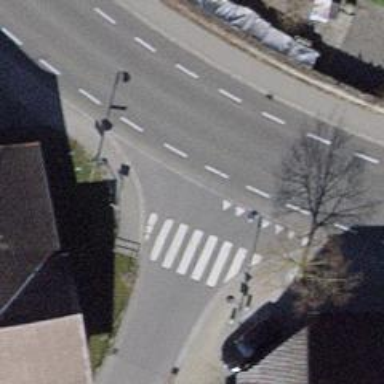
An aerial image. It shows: Uncontrolled zebra crossing with white markings on the road.